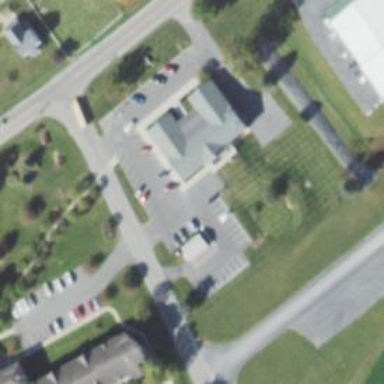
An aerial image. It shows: Healthcare clinic is depicted in the image.